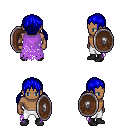
a pixel art fantasy rpg character, male body template, human, dark skin, maroon tattered cape, white pants, blue twin-tailed hairstyle, black shoes, shield, four views (front, back, left, right), 2x2 character sprite sheet, small pixel art, hard edges, no anti-aliasing